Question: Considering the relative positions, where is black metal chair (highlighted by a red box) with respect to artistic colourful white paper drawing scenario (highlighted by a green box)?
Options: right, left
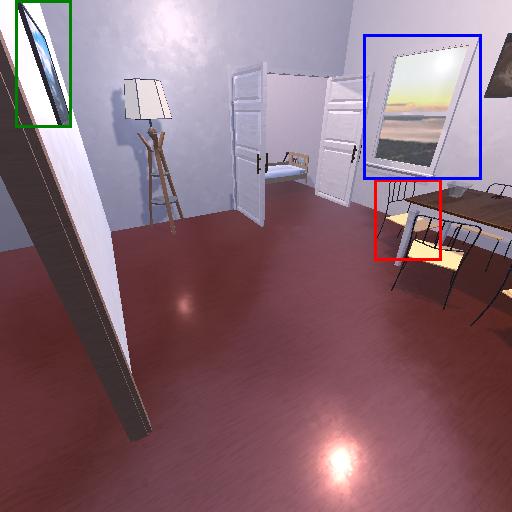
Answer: right